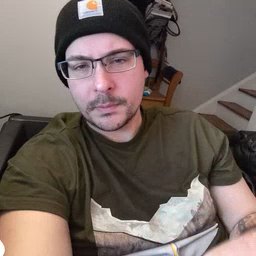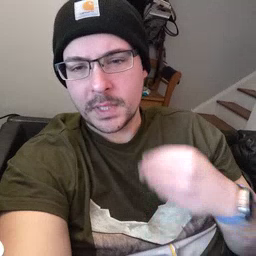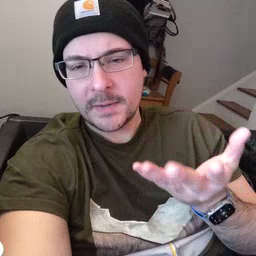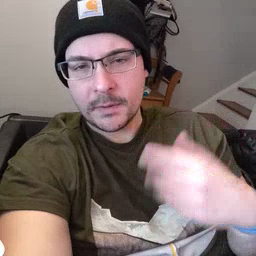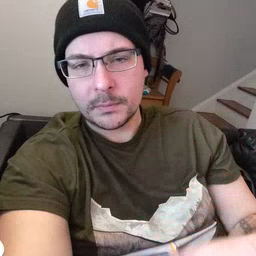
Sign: give